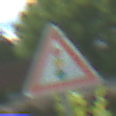
Verkehrszeichen: Lichtzeichenanlage
Umgebung: Outdoor, Nature
Tageszeit: Midday
Wetter: PartlyCloudy
Licht: Natural
Jahreszeit: NotSpecified
Kontrast: HighContrast